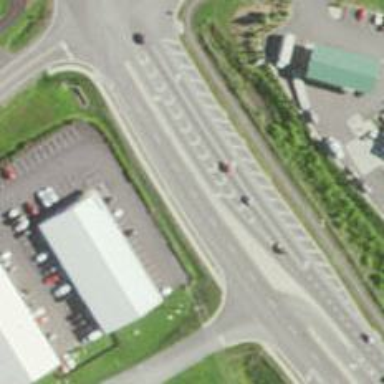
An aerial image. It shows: Secondary road with separate asphalt sidewalk.